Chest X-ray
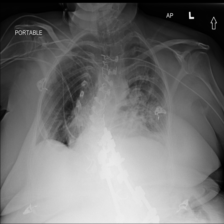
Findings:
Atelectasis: negative
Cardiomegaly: negative
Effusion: negative
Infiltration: negative
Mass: negative
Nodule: negative
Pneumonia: negative
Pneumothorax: negative
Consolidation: negative
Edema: negative
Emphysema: negative
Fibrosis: negative
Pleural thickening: negative
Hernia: negative